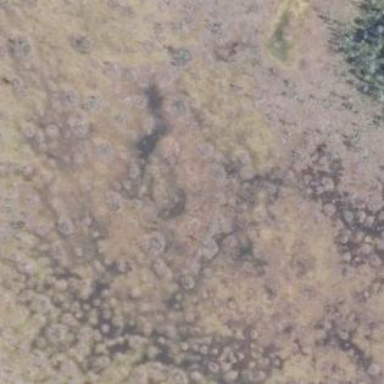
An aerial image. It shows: Marsh wetland.